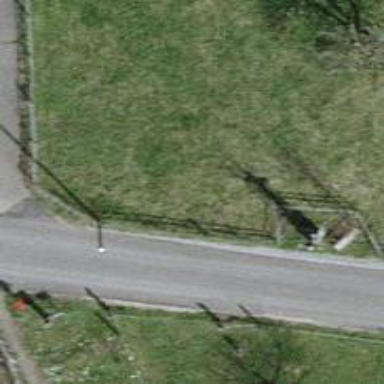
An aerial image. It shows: Historic wayside cross.